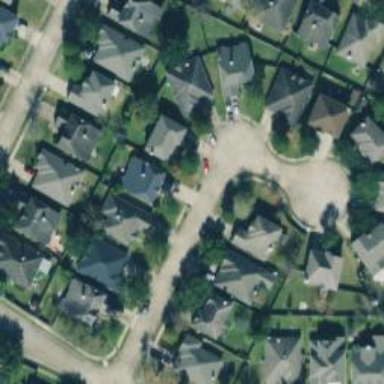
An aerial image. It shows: Residential road.